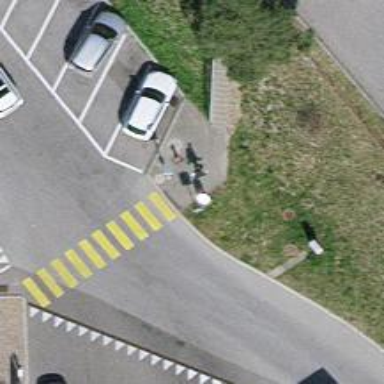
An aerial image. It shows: Uncontrolled zebra crossing with notable zebra markings.